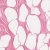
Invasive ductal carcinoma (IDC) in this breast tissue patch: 0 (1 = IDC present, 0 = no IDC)